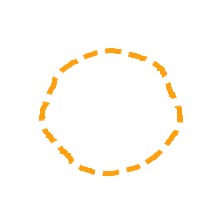
Shape: circle